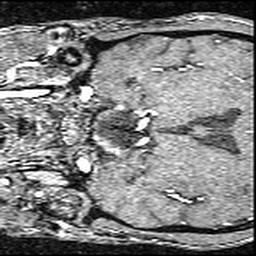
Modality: angio
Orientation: coronal
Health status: ill
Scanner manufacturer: siemens
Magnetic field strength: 3 T
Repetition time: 0.023 s
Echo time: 0.00418 s